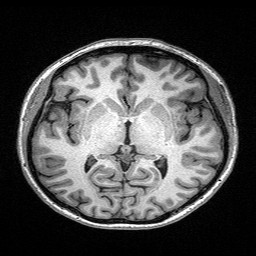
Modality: T1w
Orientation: coronal
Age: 26
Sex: female
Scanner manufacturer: siemens
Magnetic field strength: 3 T
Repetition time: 2.4 s
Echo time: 0.03 s